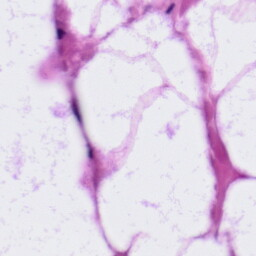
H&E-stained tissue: LymphNode